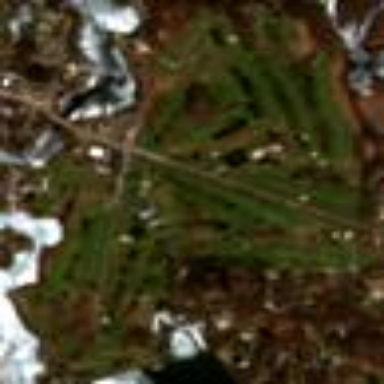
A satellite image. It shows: Golf course.